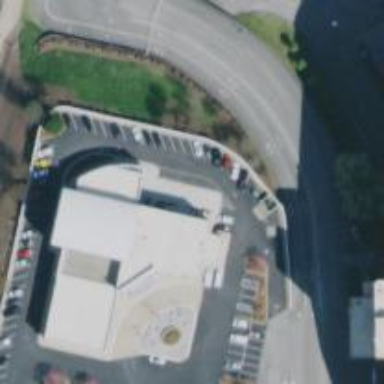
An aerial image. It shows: Public building.